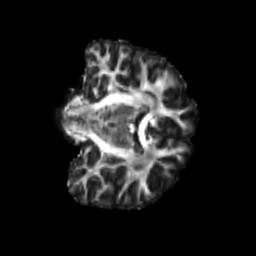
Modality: FA
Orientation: coronal
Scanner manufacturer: siemens
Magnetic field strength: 3 T
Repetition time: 4 s
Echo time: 0.0594 s